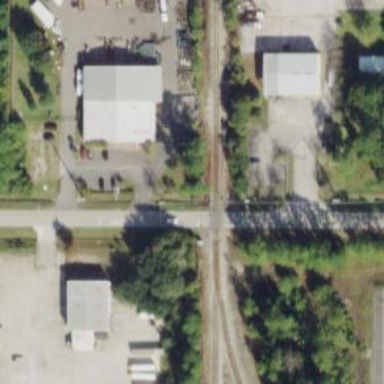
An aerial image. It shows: Level crossing along the railway.